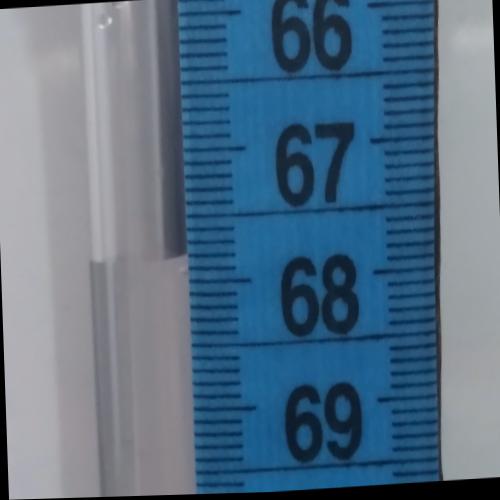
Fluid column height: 67.8 cm